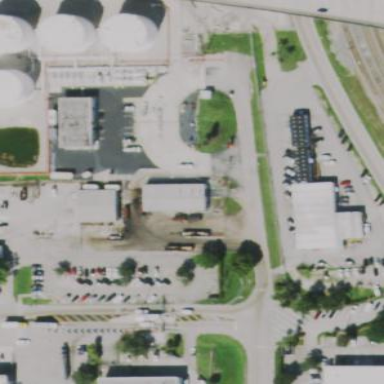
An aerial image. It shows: Industrial area designated as petroleum terminal.